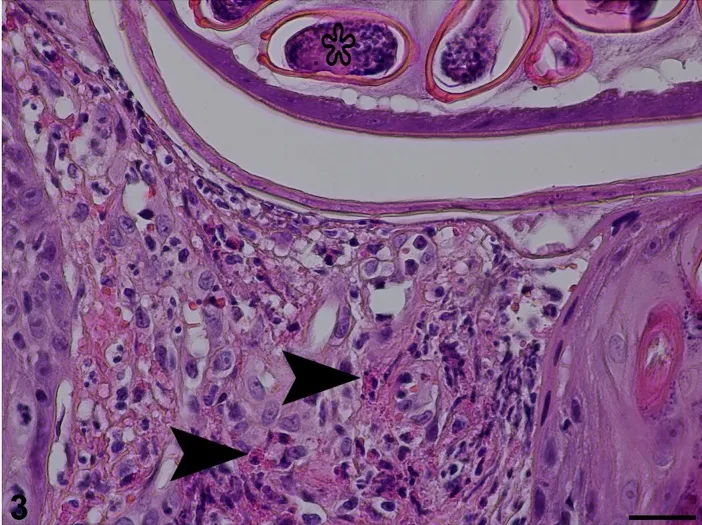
Histopathological section stained with haematoxylin and eosin revealing inflammatory cell infiltration (arrowheads) in dermis and egg (star) in the uterus of an adult female (25 mum scale bar).
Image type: pathology (h&e)